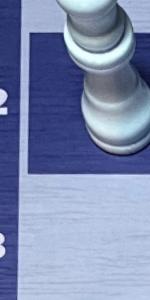
Label: Empty